Question: Now I got a database. The database is encoded with the almighty utf-8 collation. Actually collation is utf8, I am not sure what the encoding is. That should be another question.
Then I made a program to retrieve data from the database.
'''
<?php
require_once('convertArraytoJson.php');
require_once('config.php');
mysql_connect ( "localhost", $databaseuser, $databasepassword);
mysql_query("SET character_set_results = 'utf8', character_set_client = 'utf8', character_set_connection = 'utf8', character_set_database = 'utf8', character_set_server = 'utf8'");
@mysql_select_db ($databasename) or die ( "Unable to select database" );
$data=$_GET['id'];
$query="SELECT * FROM 'tabletes' where id = '".$data."'";
$data = mysql_query($query);
while (true){
$info = mysql_fetch_array ( $data, MYSQL_ASSOC );
if ($info == false) {
break;
}
//$output[]=$info;
$output[$info['ID']]=$info;
unset ($output[$info['ID']]['ID']);
}
$result = array2json($output);
echo $result;
?>
'''
The content of the database looks like this:

Now I call the function by doing this (you need to enlarge your screen to see it):
'''
http://localhost/domainname/api/test2.php?id=jr-Dong Bei Ben Xian -Huang Chuan Qiao Liang __35.79_139.72
'''
It doesn't work.
However, if I do NOT use $_GET but simply enter the Japanese characters directly in the code it works.
So if I change:
'''
$data = $_GET['id']
'''
to
'''
$data = 'jr-Dong Bei Ben Xian -Huang Chuan Qiao Liang __35.79_139.72'
'''
Things are working fine.
Of course, I don't want to hardwire the ID, I want to access that via $_GET['id']. What should I do?
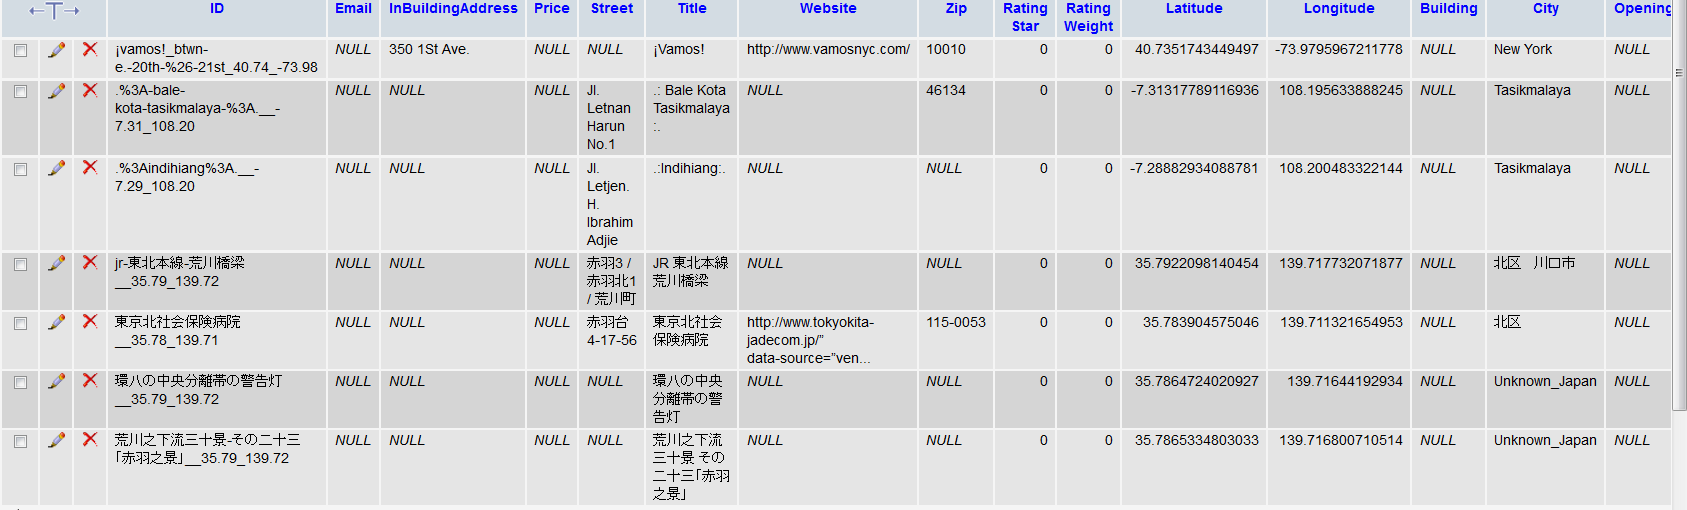
Answer: Just use 'urlencode()' - your string becomes like:
'%E6%9D%B1%E5%8C%97%E6%9C%AC%E7%B7%9A-%E8%8D%92%E5%B7%9D%E6%A9%8B%E6%A2%81'.
These Chinese characters are not allowed.
Check rfc1738: <URL>